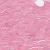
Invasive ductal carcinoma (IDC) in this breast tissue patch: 0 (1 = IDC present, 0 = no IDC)